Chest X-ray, PA view. Patient: 18 years old, sex F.
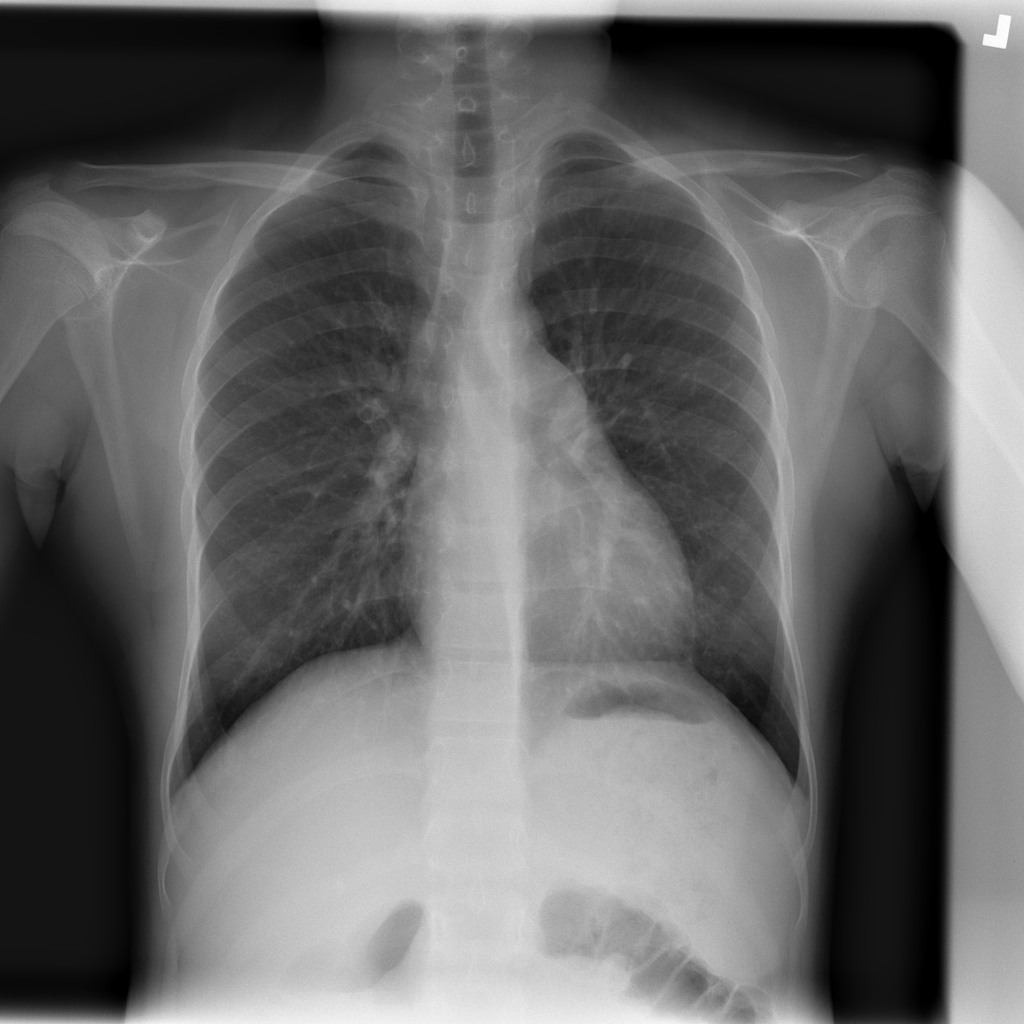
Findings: No Finding